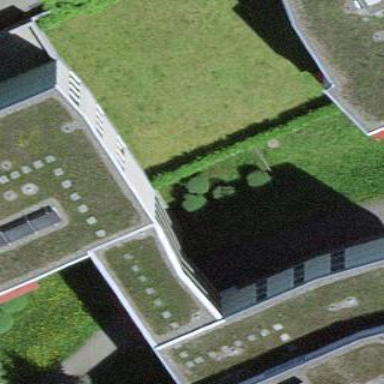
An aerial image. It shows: View of roof of building.